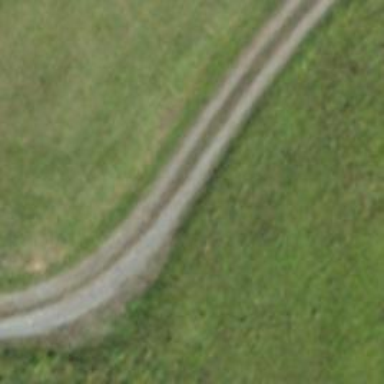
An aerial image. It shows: Track road with grade3 tracktype.